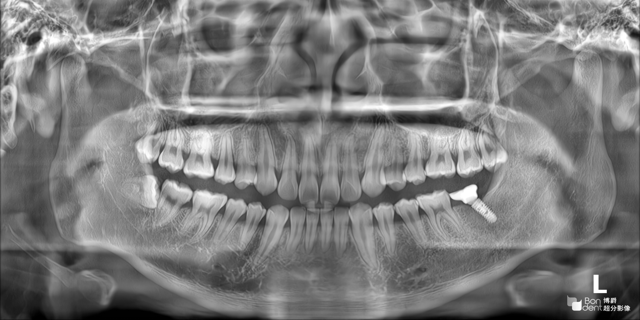
adult